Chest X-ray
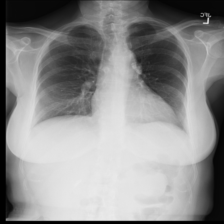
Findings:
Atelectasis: negative
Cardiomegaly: negative
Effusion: negative
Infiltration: negative
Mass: negative
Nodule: positive
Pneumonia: negative
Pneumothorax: negative
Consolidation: negative
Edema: negative
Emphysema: negative
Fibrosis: negative
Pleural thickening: negative
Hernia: negative